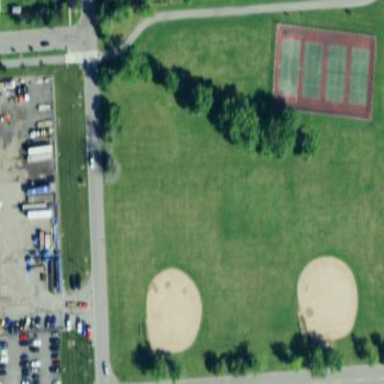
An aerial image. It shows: Baseball pitch for leisure land activities.